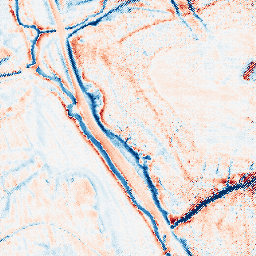
Category: edge_preserving
Decomposition family: guided
Decomposition parameters: radius: 4
eps: 0.01
Upsampling method: regularized
Upsampling parameters: scale: 4
lambda_reg: 0.1
Upsampling scale: 4